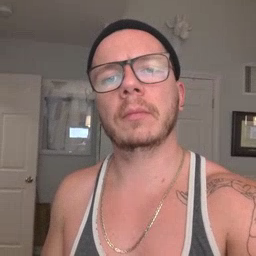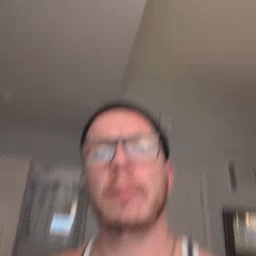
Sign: will